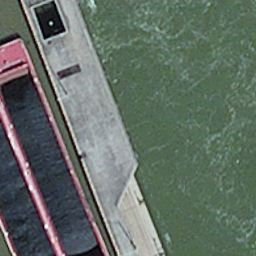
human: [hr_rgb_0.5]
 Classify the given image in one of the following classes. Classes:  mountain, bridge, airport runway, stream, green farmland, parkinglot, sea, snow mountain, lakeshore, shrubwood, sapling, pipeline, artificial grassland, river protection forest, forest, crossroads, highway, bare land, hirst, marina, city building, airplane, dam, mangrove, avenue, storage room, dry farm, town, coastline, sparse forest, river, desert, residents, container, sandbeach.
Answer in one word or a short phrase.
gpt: bridge